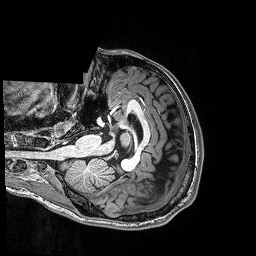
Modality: T1w
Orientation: axial